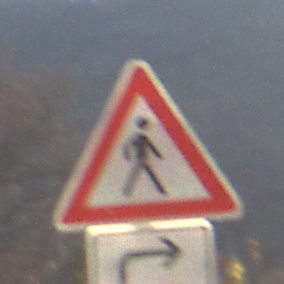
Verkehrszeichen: FussgaengerLinks
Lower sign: RichtungsangabeDurchPfeile5
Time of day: SunriseSunset
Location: Outdoor (Nature)
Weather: Clear
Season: NotSpecified
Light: Natural